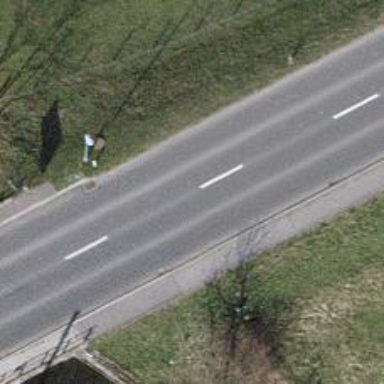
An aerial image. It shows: Secondary road with asphalt surface and lanes for cycling in both directions.